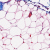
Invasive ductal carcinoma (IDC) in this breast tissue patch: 0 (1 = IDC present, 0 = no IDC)